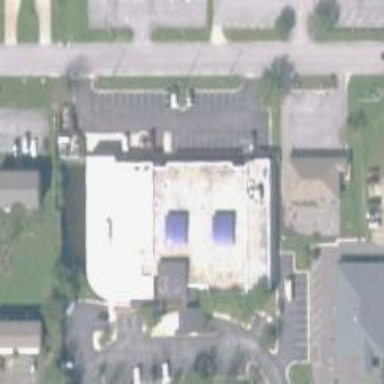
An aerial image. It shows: Healthcare clinic is depicted in the image.